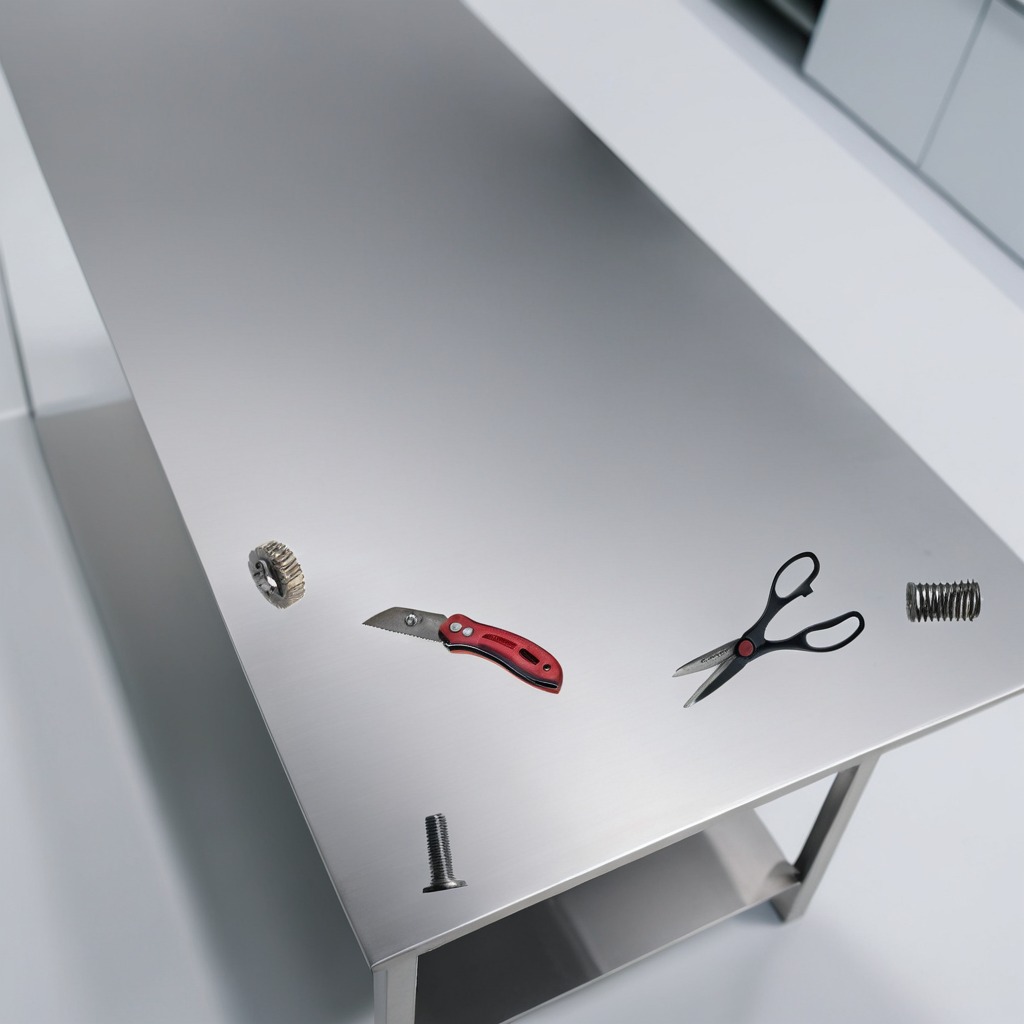
A steel gear with teeth, a utility knife, a metal machine screw, a coiled metal spring, and a pair of scissors are lying on the stainless steel table.